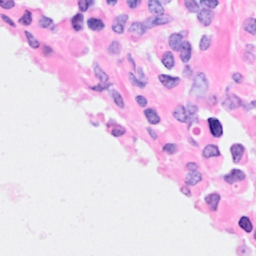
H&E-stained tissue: Breast